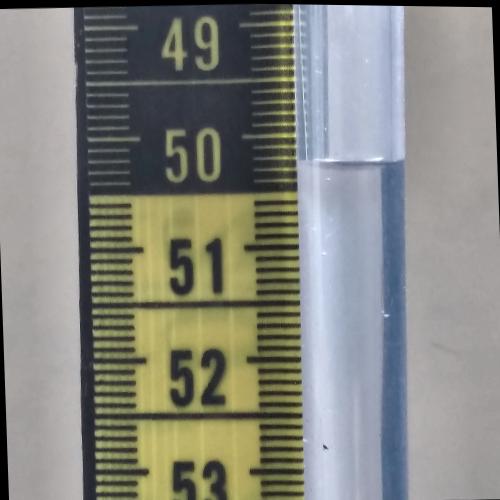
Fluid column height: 50.2 cm